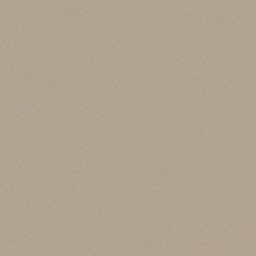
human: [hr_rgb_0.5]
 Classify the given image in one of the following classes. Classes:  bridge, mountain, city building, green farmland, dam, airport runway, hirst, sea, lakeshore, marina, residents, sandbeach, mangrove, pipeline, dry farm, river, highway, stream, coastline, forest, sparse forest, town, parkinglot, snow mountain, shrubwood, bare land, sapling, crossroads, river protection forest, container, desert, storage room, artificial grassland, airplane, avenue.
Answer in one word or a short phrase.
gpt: desert